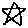
Label: star